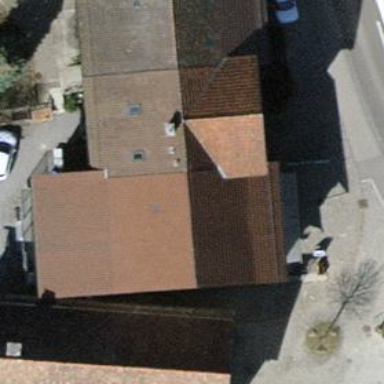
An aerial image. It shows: Beauty shop.